Question: I feel like this is really obvious but I couldn't seem to find any answers on here.
I'm trying to make 5 circular divs, inline, with a letter in the middle representing a grade. I then want the subject title below the grade (but still inside the circle).

Here's what I've written so far:
HTML:
'''
<div class="subject">A</div>
<div class="subject">B</div>
<div class="subject">C</div>
<div class="subject">D</div>
<div class="subject">E</div>
'''
CSS:
'''
.subject {
display: inline-block;
background-color: gray;
width: 200px;
height: 200px;
line-height: 200px;
text-align: center;
font-family: Arial;
border-radius: 100%;
color: white;
font-size: 100px;
'''
Also, I couldn't seem to horizontally center the circles using:
'''
margin: 0 auto;
'''
or
'''
margin-left: auto;
margin-right: auto;
'''
'''
.subject {
display: inline-block;
background-color: gray;
width: 200px;
height: 200px;
line-height: 200px;
text-align: center;
font-family: Arial;
border-radius: 100%;
color: white;
font-size: 100px;
}
'''
'''
<div class="subject">A</div>
<div class="subject">B</div>
<div class="subject">C</div>
<div class="subject">D</div>
<div class="subject">E</div>
'''
Any advice is appreciated, thanks!
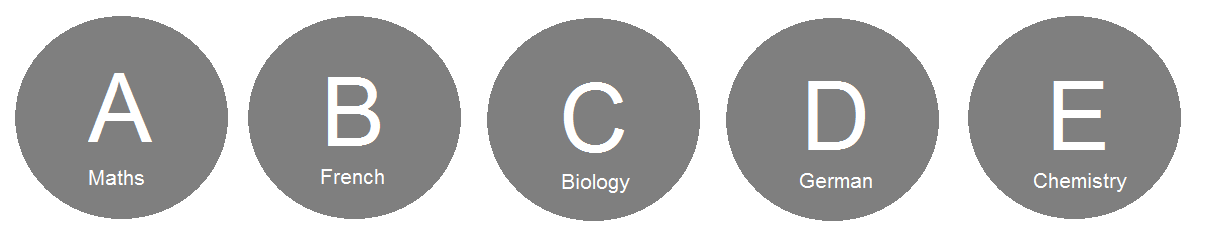
Answer: Wrap the 'div''s in a container and add 'text-align: center' to it.
Use pseudo element ':after' to insert the subtitle. Check below example
'''
.container {
text-align: center;
}
.subject {
border-radius: 100%;
display: inline-block;
background-color: gray;
width: 200px;
height: 200px;
line-height: 200px;
text-align: center;
font-family: Arial;
border-radius: 100%;
color: white;
font-size: 100px;
position: relative;
}
.subject:after {
display: inline-block;
position: absolute;
font-size: 16px;
content: attr(data-sub);
left: 50%;
transform: translateX(-50%);
top: 30%;
}
'''
'''
<div class="container">
<div class="subject" data-sub="Maths">A</div>
<div class="subject" data-sub="French">B</div>
<div class="subject" data-sub="Biology">C</div>
<div class="subject" data-sub="German">D</div>
<div class="subject" data-sub="Chemistry">E</div>
</div>
'''